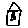
Label: house